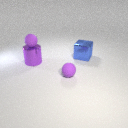
large blue metal cube to the right of small purple rubber sphere